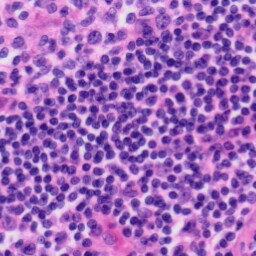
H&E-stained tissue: Tonsil